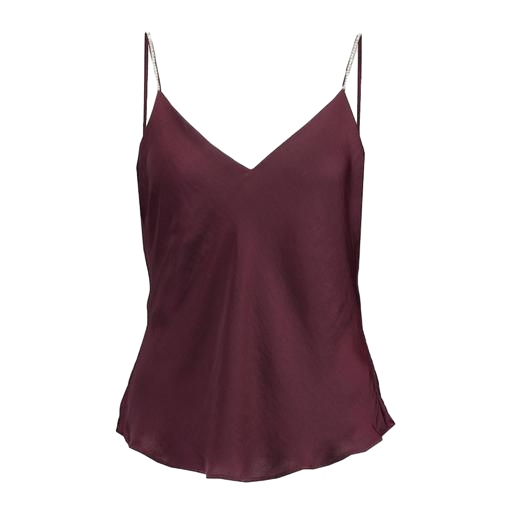
camisole top, line cami, bias cami vintage, white background